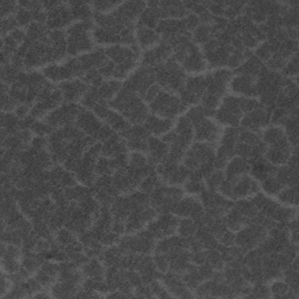
Label: frost